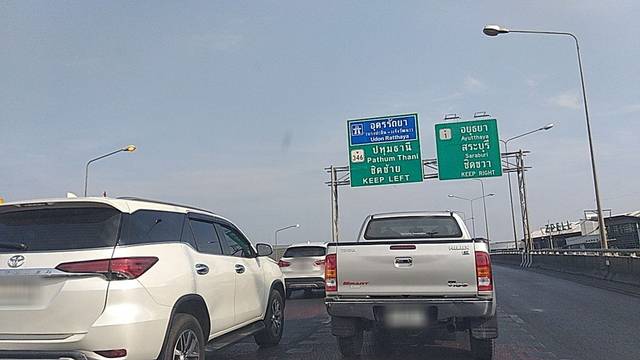
Region: Thailand
Coordinates: 13.985, 100.618